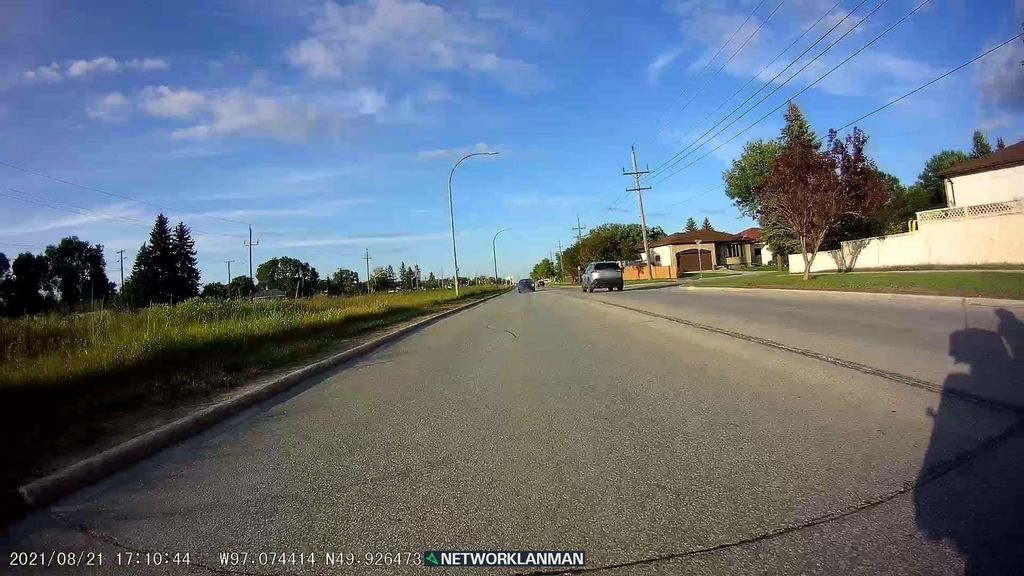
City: winnipeg